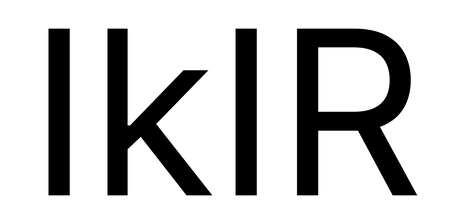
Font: Inter_Regular